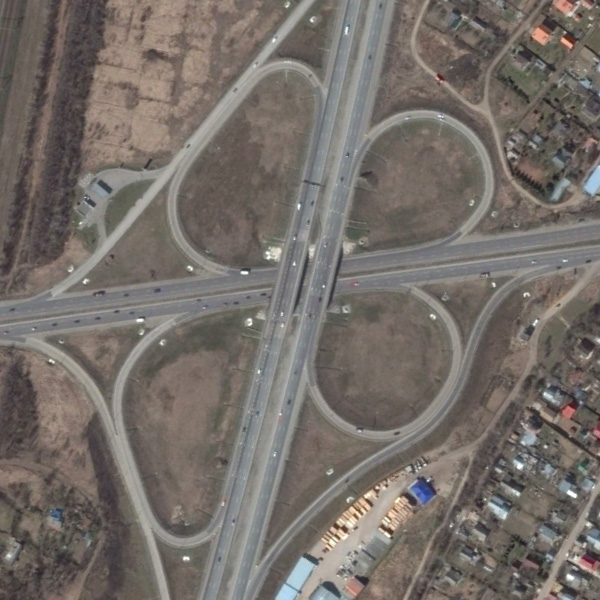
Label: Viaduct